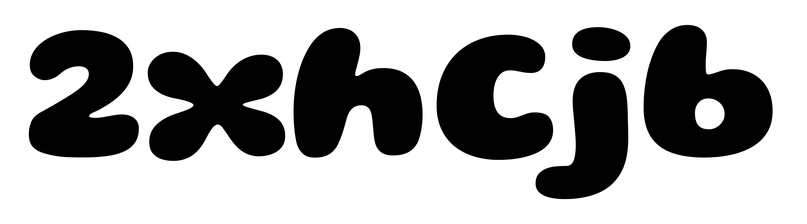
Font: Gluten_ExtraBold